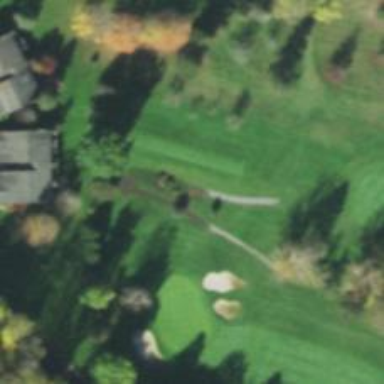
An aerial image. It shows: Path used for both walking and golf.